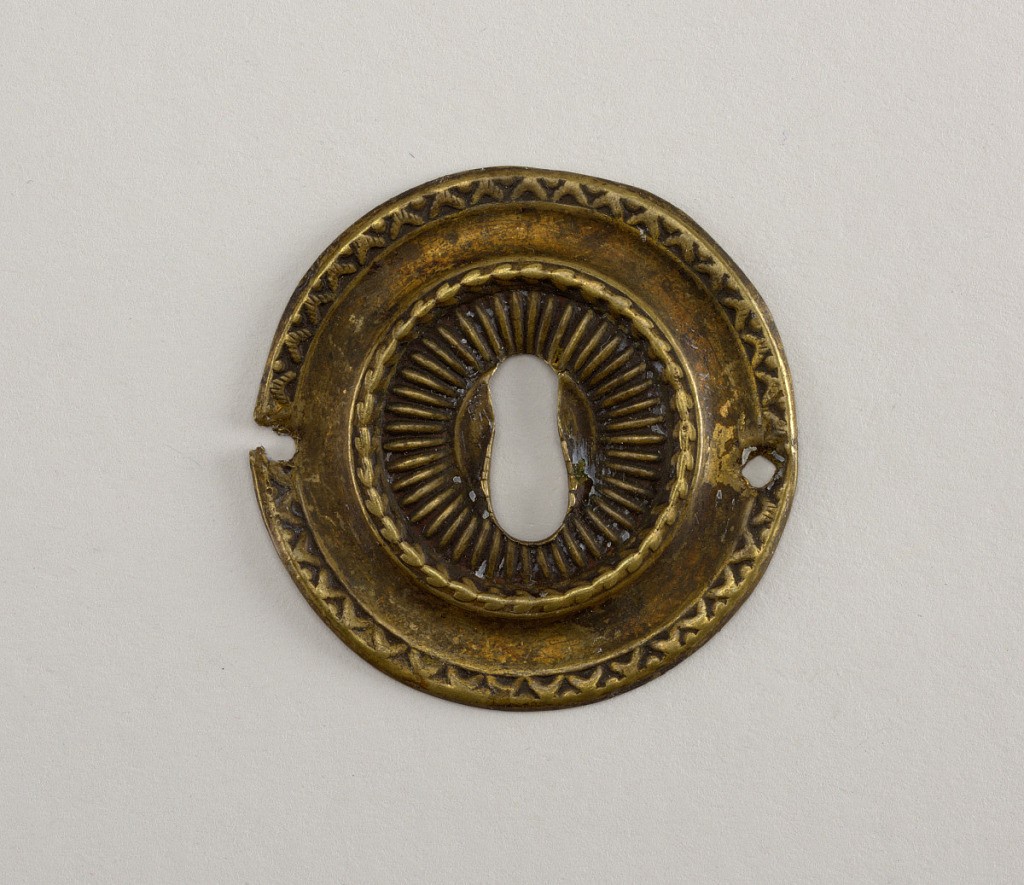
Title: Keyhole escutcheon
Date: ca. 1800
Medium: Brass
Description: Circular. Repoussé decoration with raised boss at center. Foliate decoration at rim.